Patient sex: M
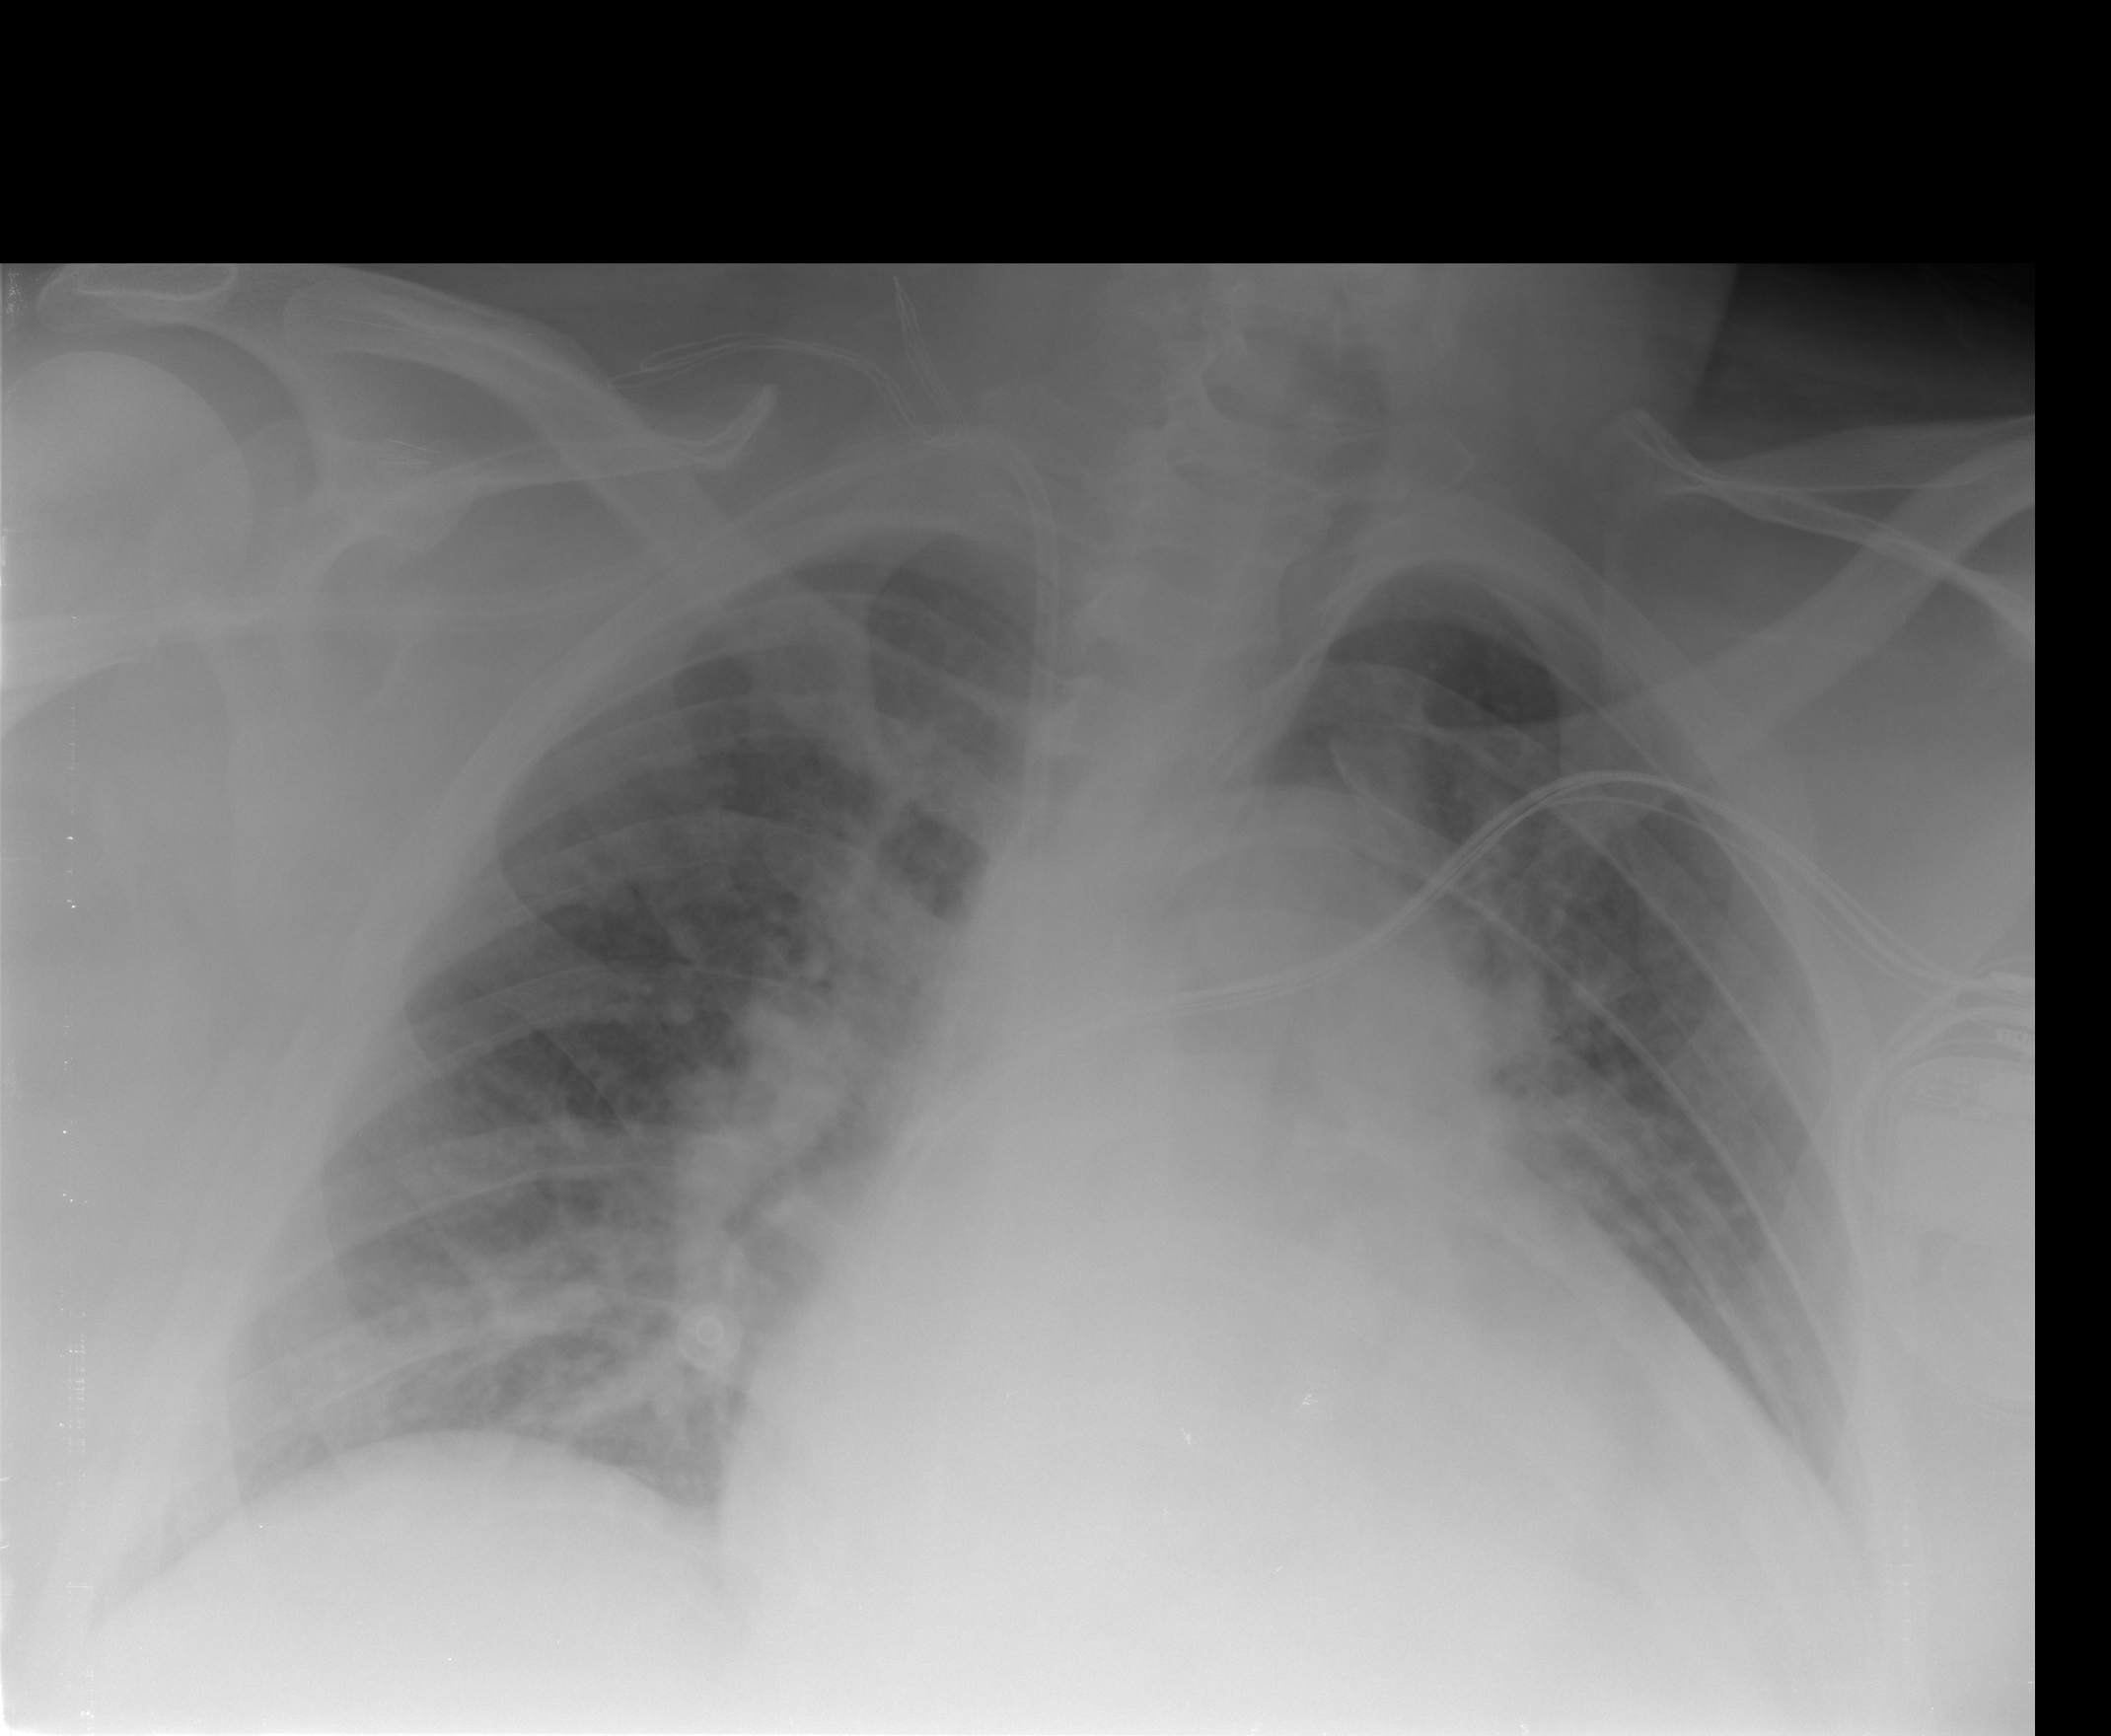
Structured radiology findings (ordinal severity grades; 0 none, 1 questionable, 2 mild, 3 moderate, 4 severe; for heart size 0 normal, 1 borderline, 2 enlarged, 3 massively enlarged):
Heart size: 3
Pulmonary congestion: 3
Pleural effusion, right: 0
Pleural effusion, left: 0
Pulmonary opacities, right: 2
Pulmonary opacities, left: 2
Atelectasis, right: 2
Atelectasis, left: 2